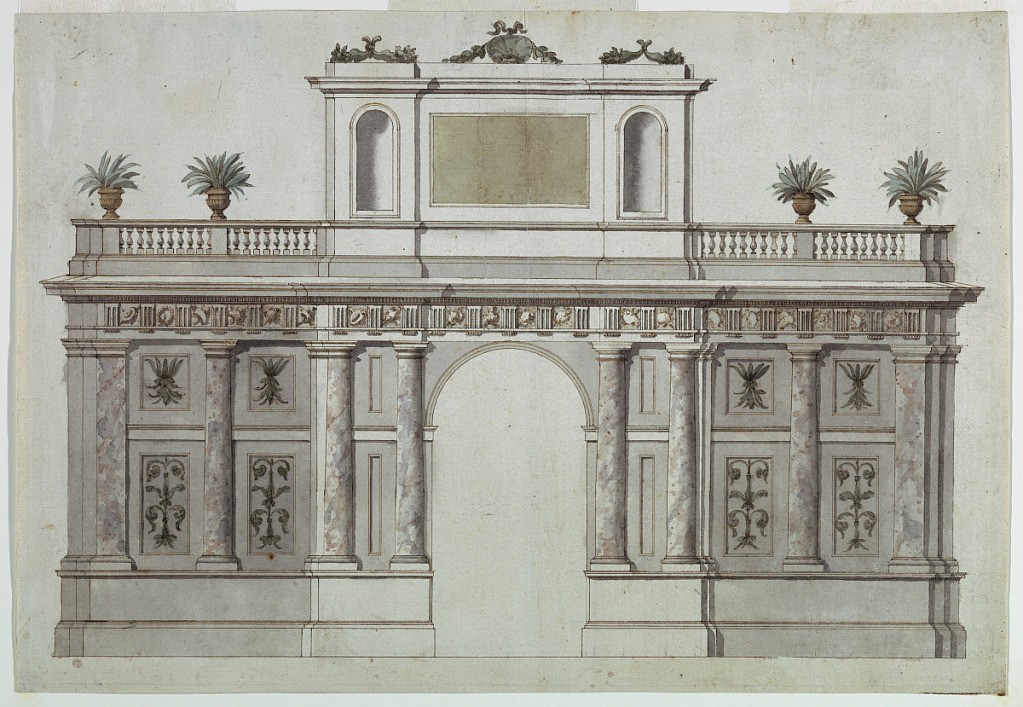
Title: Project for an Elevation of Garden Architecture (Entrance to a Villa or Garden)
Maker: Unknown, Italian
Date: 1725–75
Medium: Pen and brown ink, brush and watercolor, black chalk on white paper
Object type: Drawing
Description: Design for a garden pavilion or decorative wall.  A wall with an arched opening at the center.  It is flanked by two pairs of embedded columns; the flanking parts of the wall are divided by columns into two panels which are decorated with oblongs with floral motifs.  Pilasters are at the corners.  Above is an entablature with frieze with triglyphs and trophies of weapons.  Balustrades with two vases with plants are above the lateral walls.  Above the central part is an attic, consisting of a central part with a tablet for an inscription, flanked by two parts with niches.